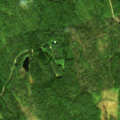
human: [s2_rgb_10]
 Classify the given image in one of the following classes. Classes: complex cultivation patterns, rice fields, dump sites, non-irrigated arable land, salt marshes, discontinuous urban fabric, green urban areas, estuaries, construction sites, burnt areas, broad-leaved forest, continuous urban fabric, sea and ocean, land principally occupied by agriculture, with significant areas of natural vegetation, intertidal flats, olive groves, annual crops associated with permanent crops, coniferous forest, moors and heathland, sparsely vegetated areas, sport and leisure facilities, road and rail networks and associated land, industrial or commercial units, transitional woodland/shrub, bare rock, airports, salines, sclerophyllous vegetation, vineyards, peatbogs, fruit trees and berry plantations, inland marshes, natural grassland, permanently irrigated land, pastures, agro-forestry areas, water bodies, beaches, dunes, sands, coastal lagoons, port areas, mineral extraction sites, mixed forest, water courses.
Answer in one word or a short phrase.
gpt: coniferous forest, mixed forest